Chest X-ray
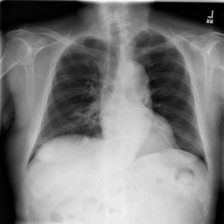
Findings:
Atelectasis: negative
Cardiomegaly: negative
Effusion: negative
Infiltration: negative
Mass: negative
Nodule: negative
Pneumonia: negative
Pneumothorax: negative
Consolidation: negative
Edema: negative
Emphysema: negative
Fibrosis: negative
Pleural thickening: negative
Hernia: negative